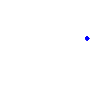
Particle: kaon